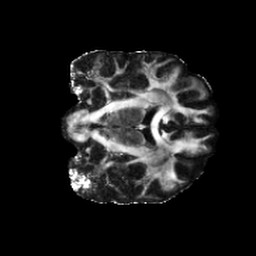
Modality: FA
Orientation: coronal
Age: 25
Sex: female
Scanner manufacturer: siemens
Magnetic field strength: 6.98 T
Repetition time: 7.776 s
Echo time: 0.076 s